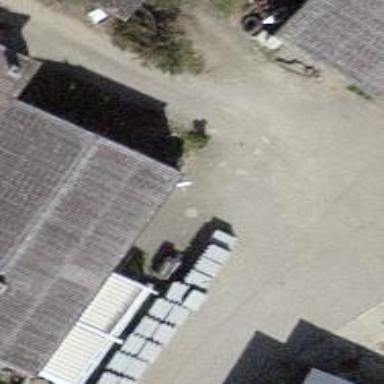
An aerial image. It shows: Farm shop.